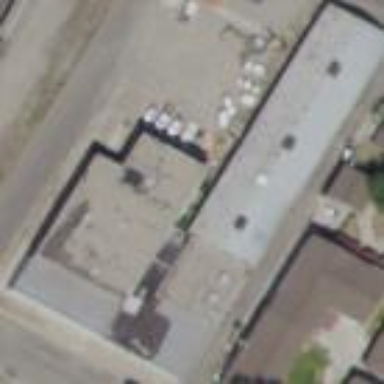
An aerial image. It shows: Wholesale shop located in commercial building.